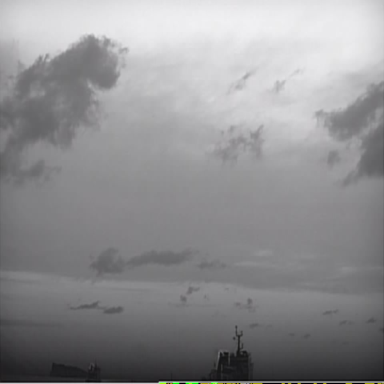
There is a liner in the infrared image.